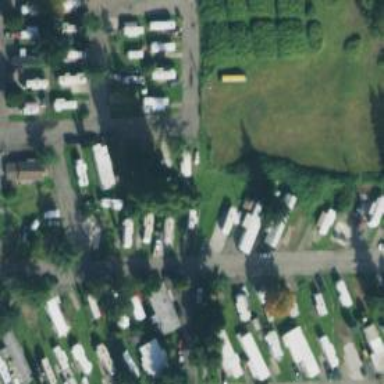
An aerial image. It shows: Residential area designated as trailer park.